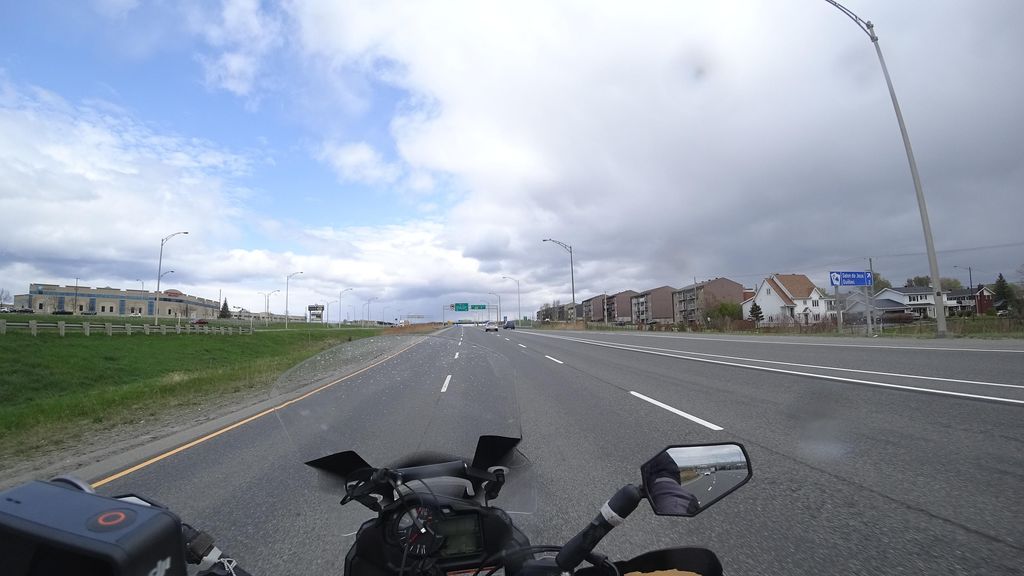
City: quebec_city